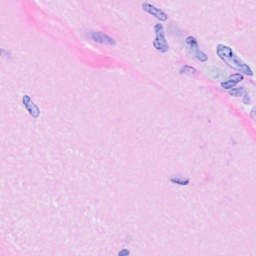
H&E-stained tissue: Breast